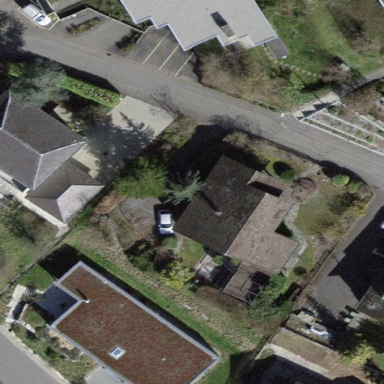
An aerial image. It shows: Building with tiled roof.